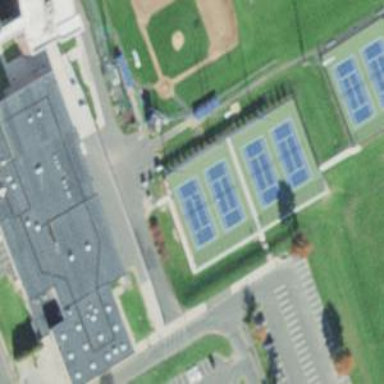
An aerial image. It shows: Tennis court on pitch.